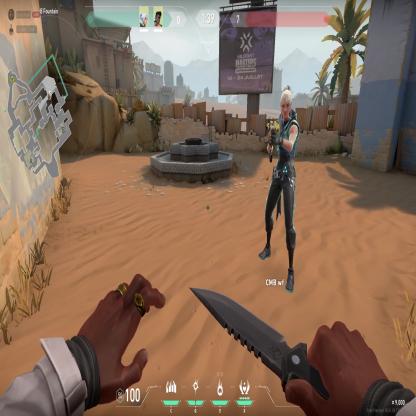
Label: teammate